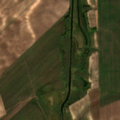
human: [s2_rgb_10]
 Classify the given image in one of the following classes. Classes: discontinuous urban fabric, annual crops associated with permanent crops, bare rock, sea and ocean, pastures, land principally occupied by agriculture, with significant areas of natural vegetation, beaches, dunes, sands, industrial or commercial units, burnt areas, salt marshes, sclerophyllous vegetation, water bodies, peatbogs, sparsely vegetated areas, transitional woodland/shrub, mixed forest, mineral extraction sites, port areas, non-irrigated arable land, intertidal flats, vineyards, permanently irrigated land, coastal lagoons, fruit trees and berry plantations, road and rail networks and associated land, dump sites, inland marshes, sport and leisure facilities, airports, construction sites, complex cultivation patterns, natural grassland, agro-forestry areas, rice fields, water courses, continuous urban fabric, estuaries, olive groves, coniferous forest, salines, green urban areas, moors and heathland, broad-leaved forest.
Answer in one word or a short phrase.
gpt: non-irrigated arable land, inland marshes